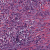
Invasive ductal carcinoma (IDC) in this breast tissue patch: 1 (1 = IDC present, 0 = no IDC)